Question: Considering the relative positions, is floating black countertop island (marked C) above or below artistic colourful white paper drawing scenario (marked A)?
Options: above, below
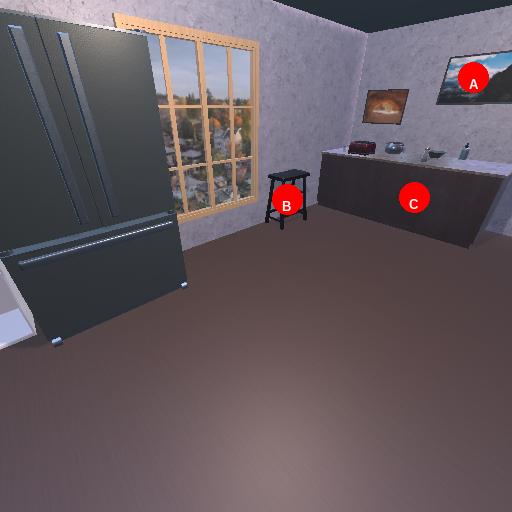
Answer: above